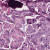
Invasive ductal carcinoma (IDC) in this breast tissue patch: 1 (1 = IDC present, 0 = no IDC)